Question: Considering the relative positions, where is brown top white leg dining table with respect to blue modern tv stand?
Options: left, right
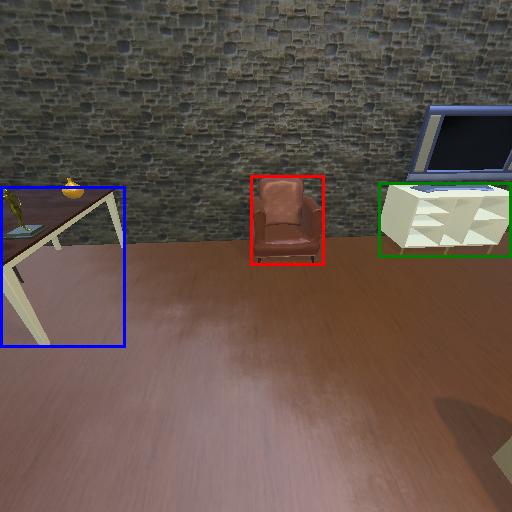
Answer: left